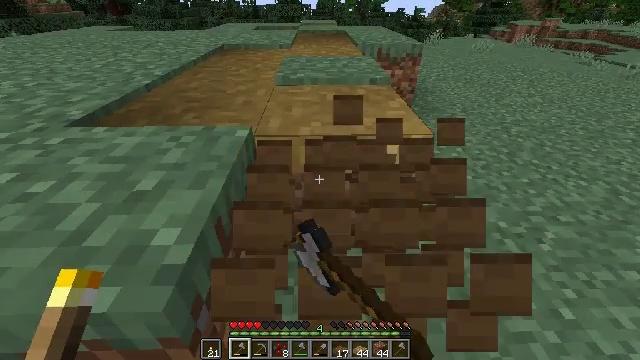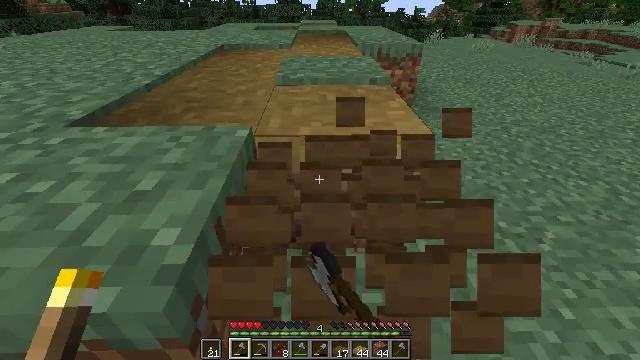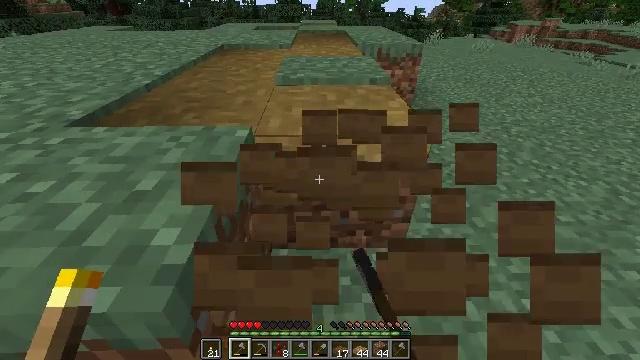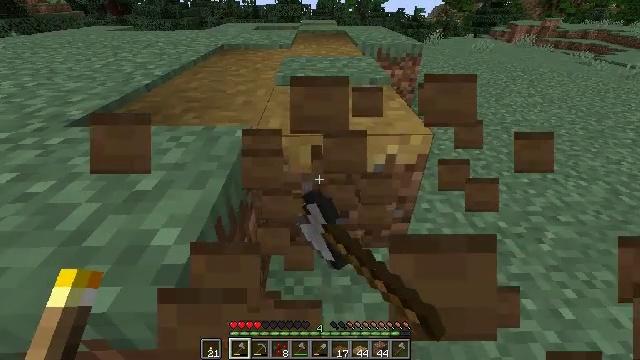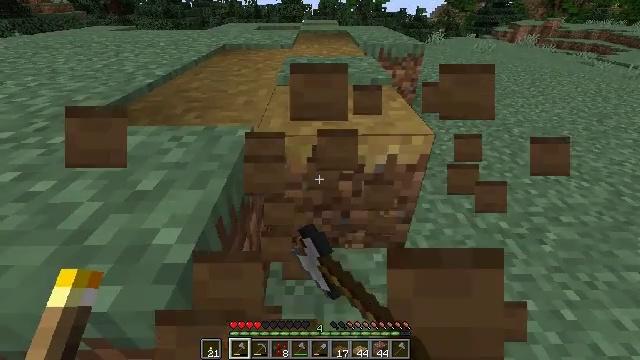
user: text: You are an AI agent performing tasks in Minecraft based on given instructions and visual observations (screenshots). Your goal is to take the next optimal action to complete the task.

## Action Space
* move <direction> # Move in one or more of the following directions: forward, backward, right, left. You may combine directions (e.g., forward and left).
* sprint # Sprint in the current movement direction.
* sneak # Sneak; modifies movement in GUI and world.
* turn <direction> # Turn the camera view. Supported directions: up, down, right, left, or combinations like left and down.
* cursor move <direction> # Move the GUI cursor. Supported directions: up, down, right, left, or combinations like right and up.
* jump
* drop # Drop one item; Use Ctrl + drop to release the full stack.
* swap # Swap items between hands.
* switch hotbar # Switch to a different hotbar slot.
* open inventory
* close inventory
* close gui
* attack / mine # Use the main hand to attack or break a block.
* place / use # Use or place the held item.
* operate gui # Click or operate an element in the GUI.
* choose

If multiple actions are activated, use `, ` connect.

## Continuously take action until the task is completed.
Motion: motion action
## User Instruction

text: Reclaim the spruce slab for later use.
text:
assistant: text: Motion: attack / mine
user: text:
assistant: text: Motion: attack / mine
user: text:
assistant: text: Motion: attack / mine
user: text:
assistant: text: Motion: attack / mine
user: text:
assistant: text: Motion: attack / mine